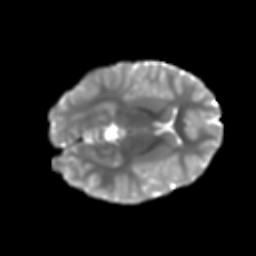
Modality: T2w
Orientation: axial
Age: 9
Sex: female
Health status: ill
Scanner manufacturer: ge
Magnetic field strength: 3 T
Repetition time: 6.752 s
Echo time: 0.079 s